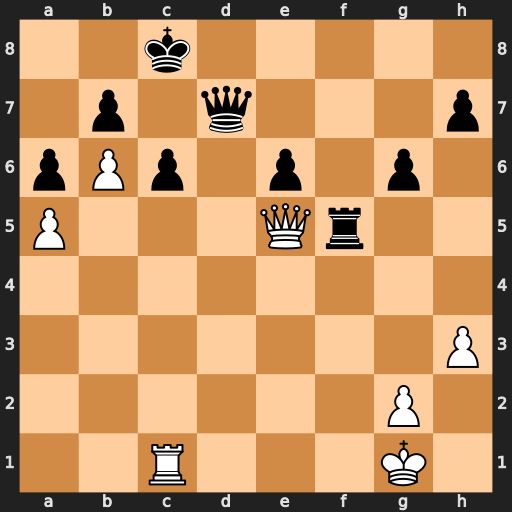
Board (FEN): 2k5/1p1q3p/pPp1p1p1/P3Qr2/8/7P/6P1/2R3K1
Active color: w
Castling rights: -
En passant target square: -
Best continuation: Qh8+ Qd8 Rxc6+ bxc6 b7+